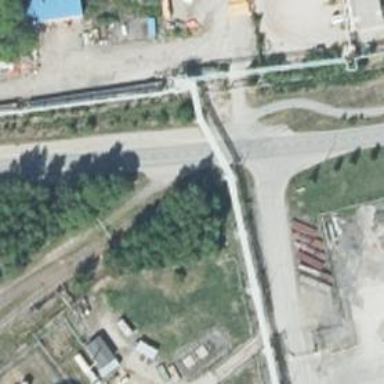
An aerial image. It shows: Level crossing along the railway.